Question: Please see the attached image and jsfiddle: <URL>

A simple textarea, with rounded corners. Notice the problems on the right top and right bottom corners, where the scroll bar appears. The screenshot is taken with Chrome, but all other browsers share this bug.
I know this can be fixed with a jquery/javascript plugin, but I'm looking for a css-only approach.
Tried this, best solution so far: wrap the textarea in a div, style the div instead. Works, only minor problems appear when focusing on the element.
Tried to replace the border with an outline, and add outline-offset using css. Works great, problem is that outlines can not have rounded corners..
Any other ideas please? Style directly on the textarea, not a wrapping div.
'''
<textarea id="a" class="a" />
.a {
width: 300px;
height: 300px;
border-radius: 10px;
border: 1px solid #000;
}
'''
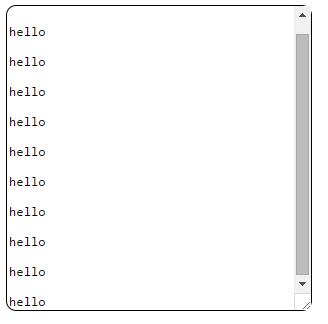
Answer: As you mentioned, 'outline' can not have rounded corners. One option would be using a combination of 'border' and <URL>.
For instance you could give the element a 'transparent' border and a proper 'box-shadow' as follows:
<URL>
'''
textarea {
width: 300px;
height: 300px;
border-radius: 10px;
box-shadow: 0 0 0 3px #000;
border: 5px solid transparent;
}
'''